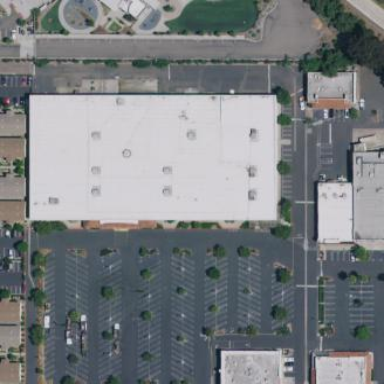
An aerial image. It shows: Commercial building of retail type.